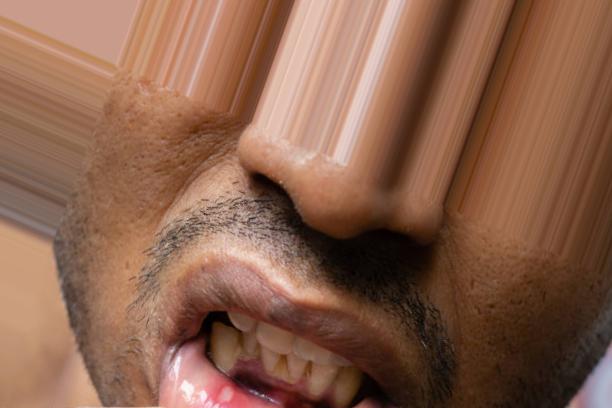
Condition: Mouth Ulcer